Interaction volume radius: 5 \u00c5
Interaction volume height: 15 \u00c5
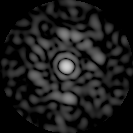
Disorder parameter: 0.8409